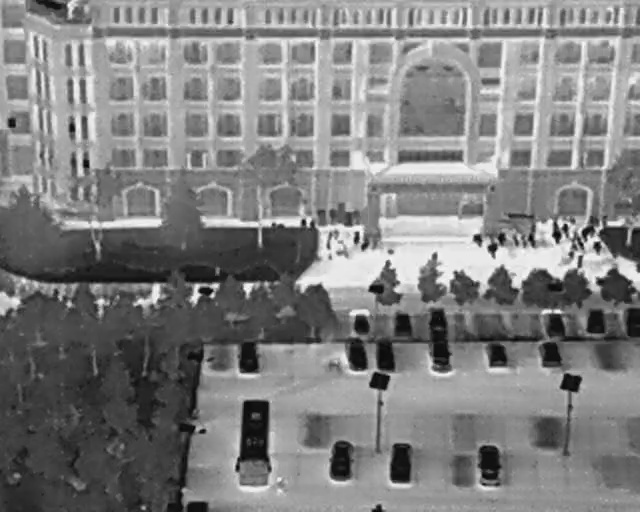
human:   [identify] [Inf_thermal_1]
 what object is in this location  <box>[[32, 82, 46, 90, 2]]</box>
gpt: <ref>1 large othervehicle at the bottom</ref>

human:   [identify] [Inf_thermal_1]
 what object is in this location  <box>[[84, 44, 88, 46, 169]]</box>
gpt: <ref>1 medium bicycle at the right</ref>